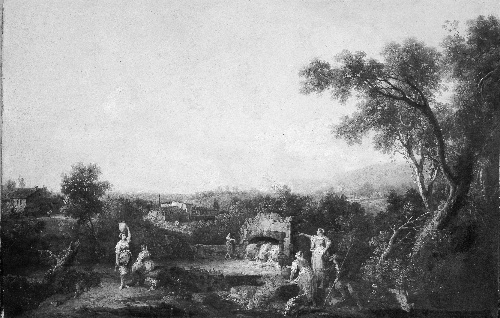
Title: Landscape with Peasants at a Fountain
Artist: Francesco Zuccarelli
Artist bio: Italian, Pitigliano 1702–1788 Florence
Object type: Painting
Classification: Paintings
Medium: Oil on canvas
Dimensions: 31 1/4 x 47 1/2 in. (79.4 x 120.7 cm)
Department: European Paintings
Credit line: Gift of Bernard M. Baruch, in memory of his wife, Annie Griffen Baruch, 1959
Accession year: 1959
Repository: Metropolitan Museum of Art, New York, NY
Tags: Fountains|Women|Landscapes|Genre Scene